Field crop: maize
Growth stage: 2
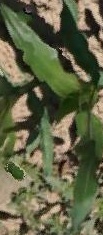
Species: maize